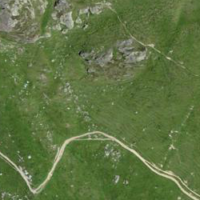
EUNIS habitat code: 26
Species observed at this site:
Milvus milvus